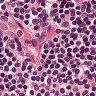
Metastatic tissue present: no